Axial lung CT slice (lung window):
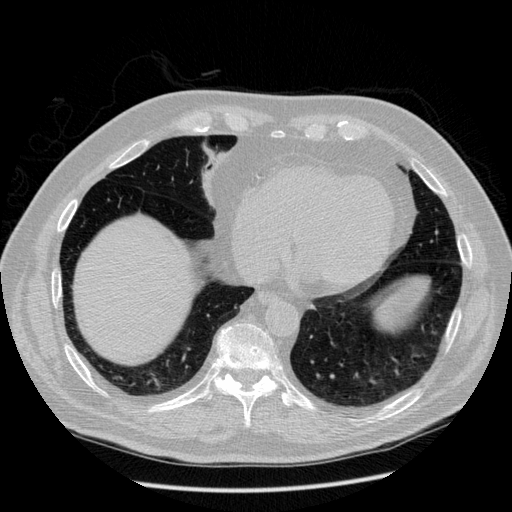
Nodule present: no